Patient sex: F
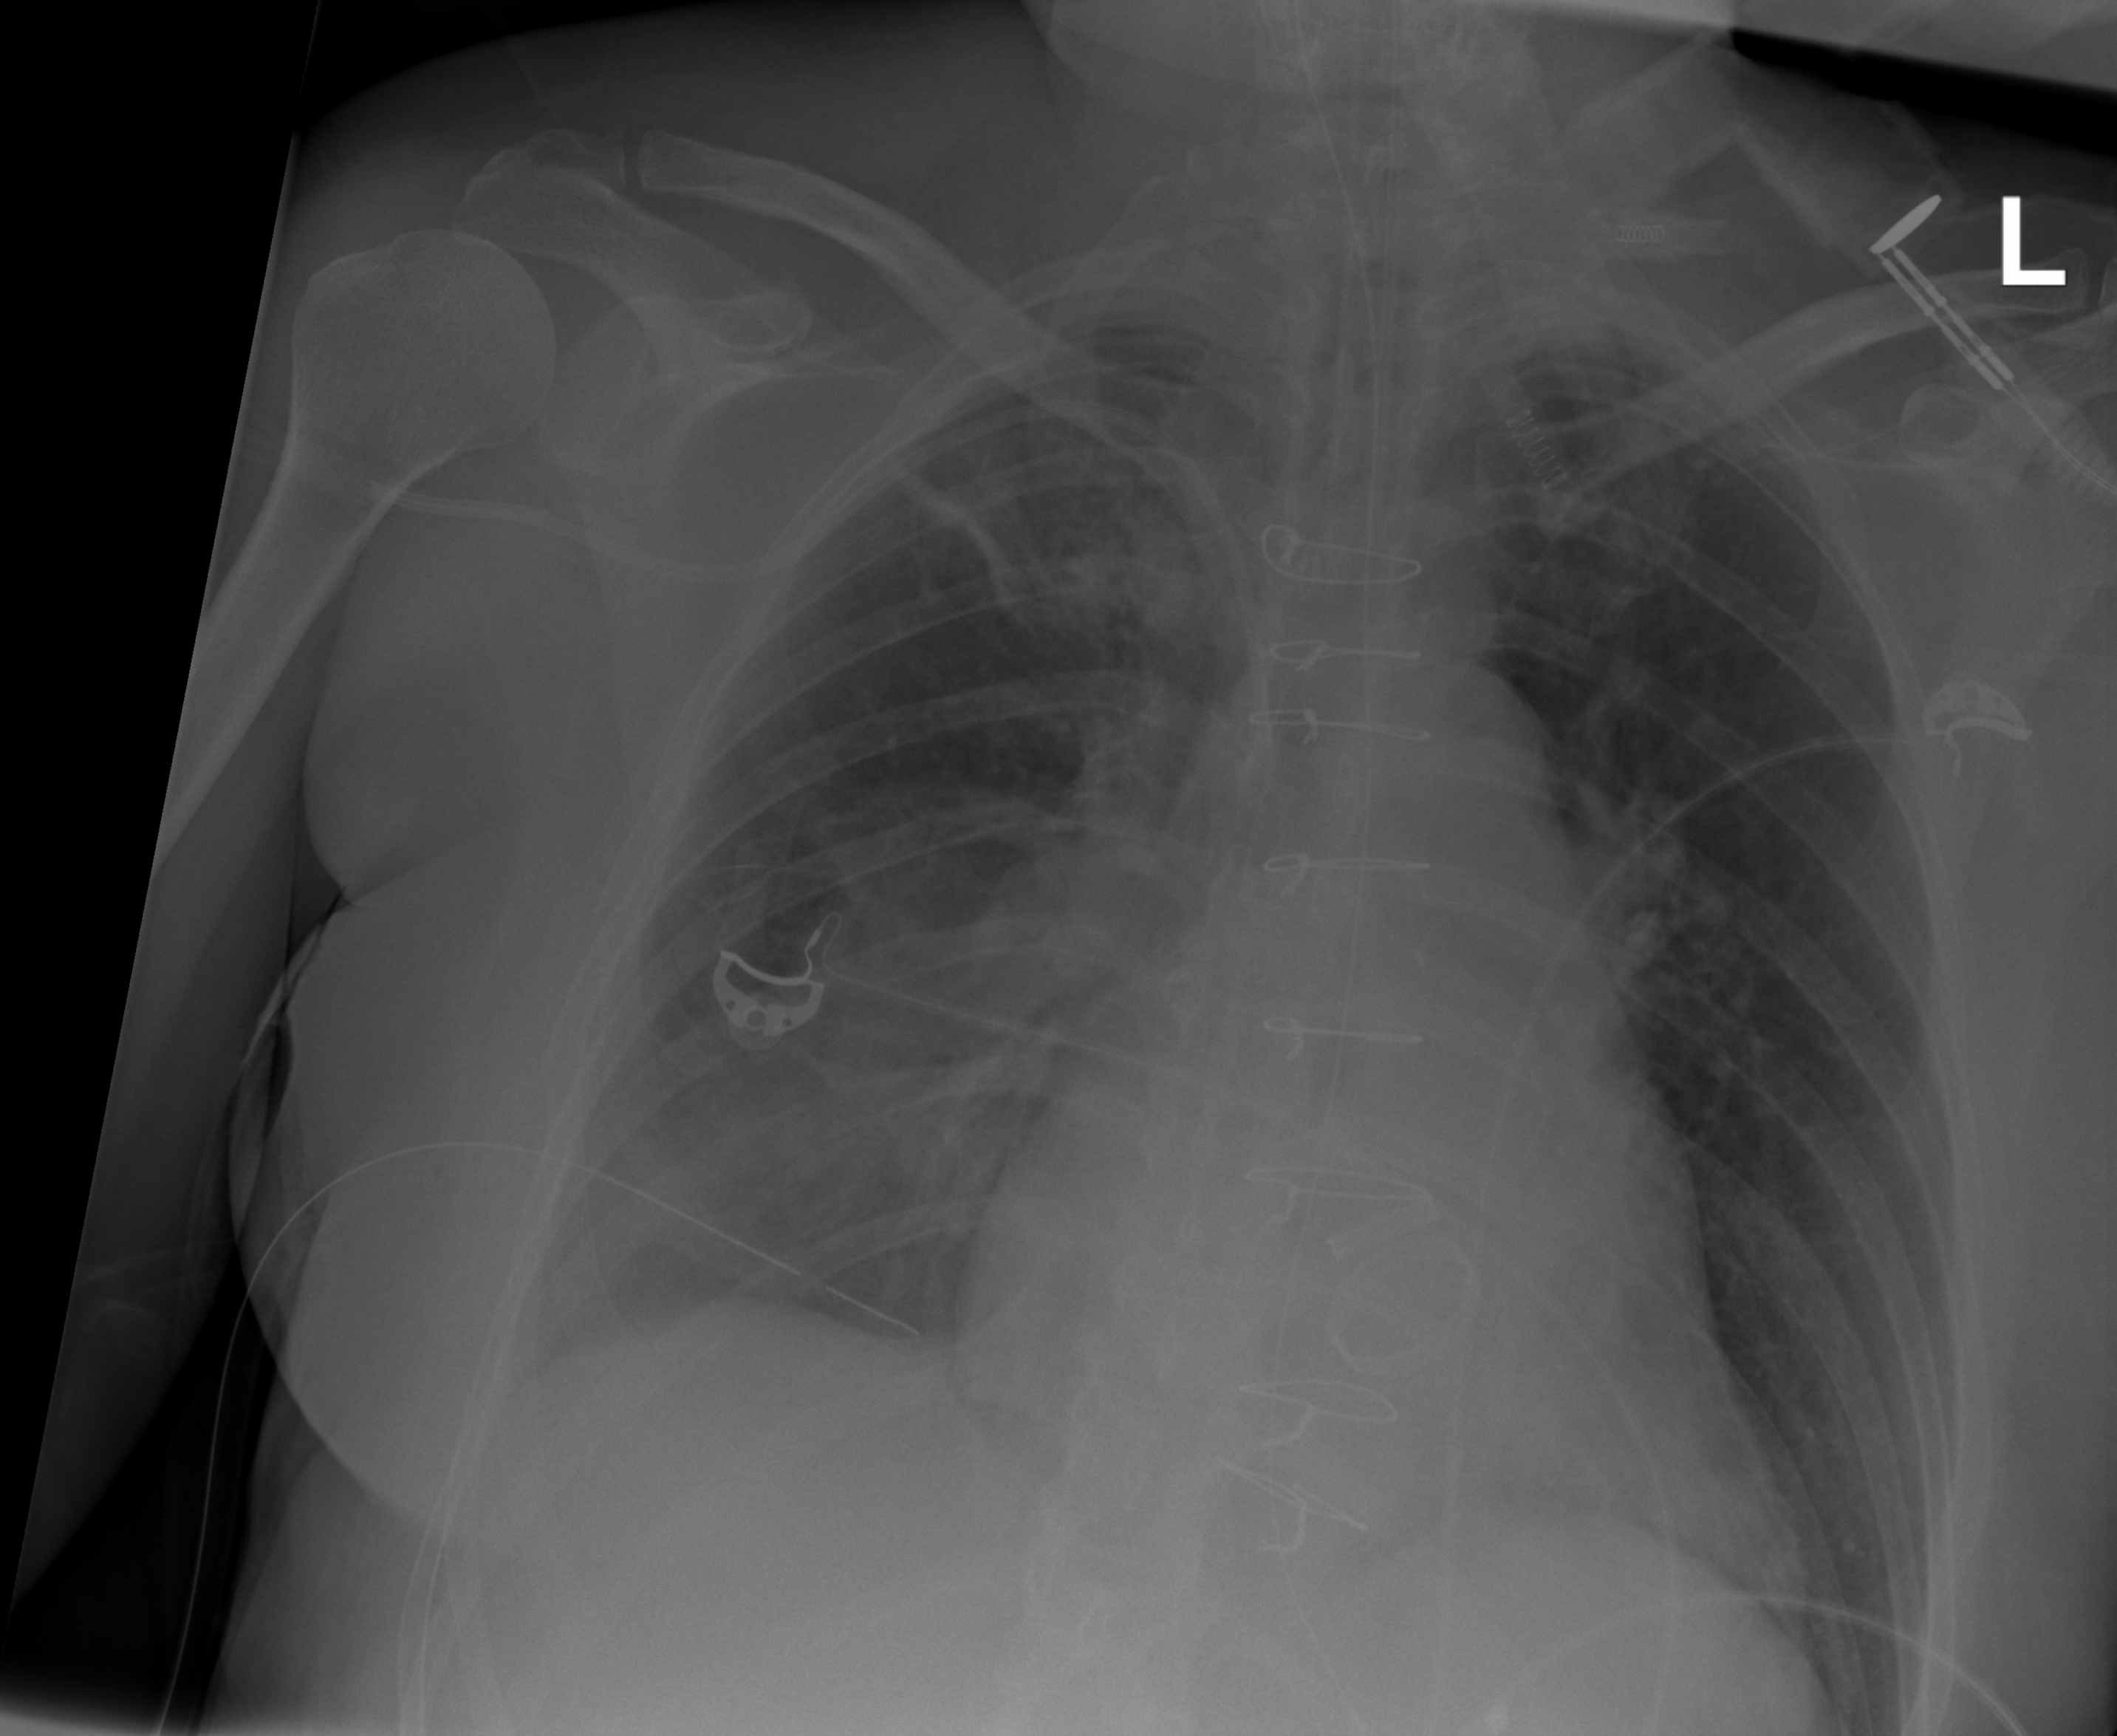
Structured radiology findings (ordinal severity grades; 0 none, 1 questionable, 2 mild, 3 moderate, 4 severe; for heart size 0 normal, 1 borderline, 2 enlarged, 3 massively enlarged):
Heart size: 1
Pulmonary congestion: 0
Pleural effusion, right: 3
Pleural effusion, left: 0
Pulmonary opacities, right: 0
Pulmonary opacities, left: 0
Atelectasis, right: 2
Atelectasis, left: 0